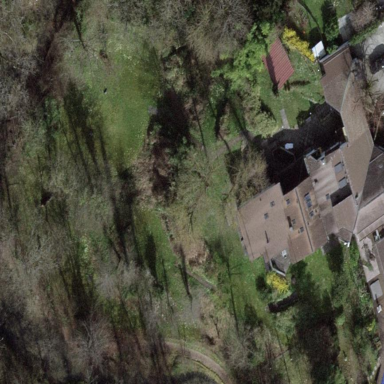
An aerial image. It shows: Garden surrounded by fence.